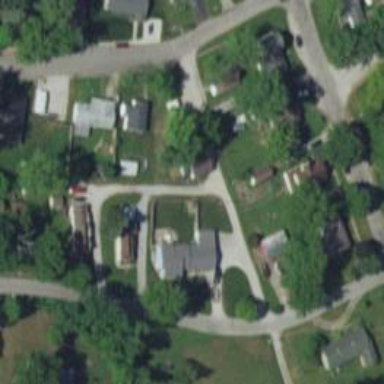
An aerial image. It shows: Alleyway designated as service road.